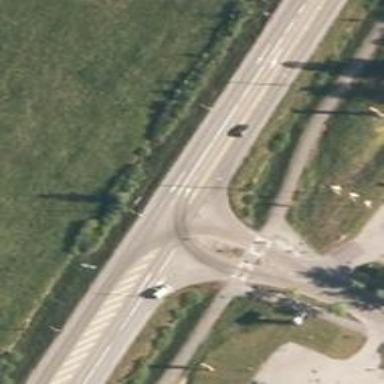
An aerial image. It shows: Secondary road with asphalt surface.